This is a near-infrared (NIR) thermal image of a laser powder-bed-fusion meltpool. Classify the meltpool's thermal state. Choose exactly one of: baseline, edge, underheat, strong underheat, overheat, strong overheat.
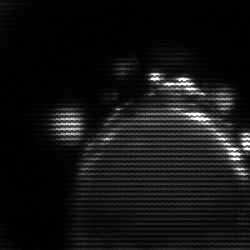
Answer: edge